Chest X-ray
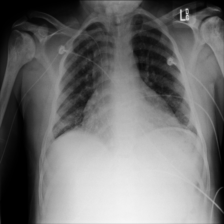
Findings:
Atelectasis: negative
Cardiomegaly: positive
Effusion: negative
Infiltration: negative
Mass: negative
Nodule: negative
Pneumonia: negative
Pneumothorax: negative
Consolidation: negative
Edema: negative
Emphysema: negative
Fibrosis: negative
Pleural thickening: negative
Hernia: negative